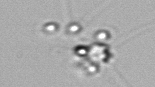
Label: Chaetoceros_didymus_TAG_external_flagellate